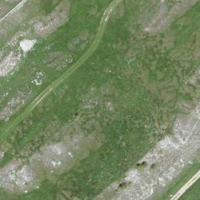
EUNIS habitat code: 24
Species observed at this site:
Sedum album
Selaginella selaginoides